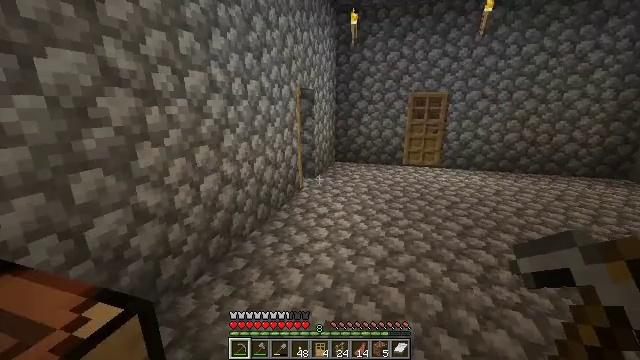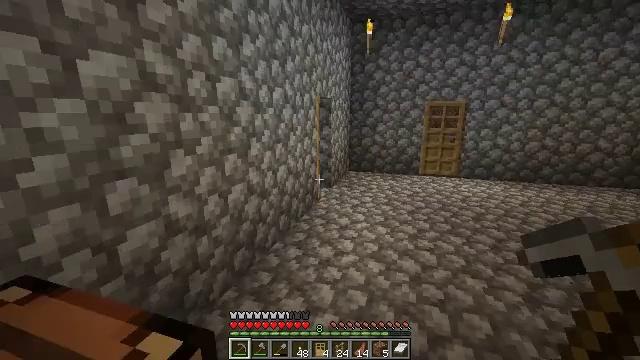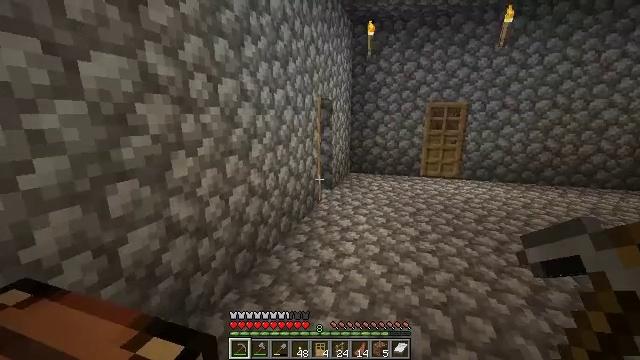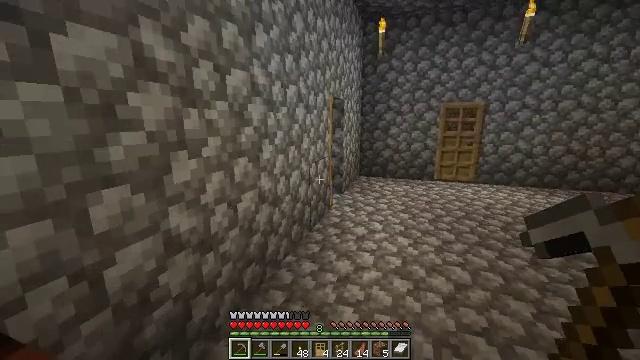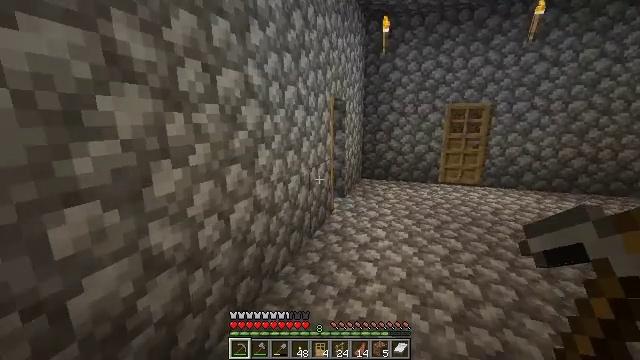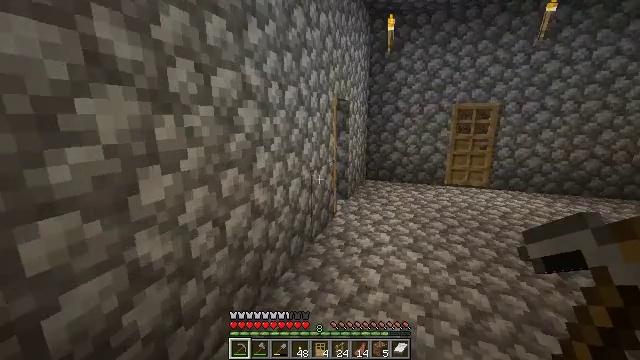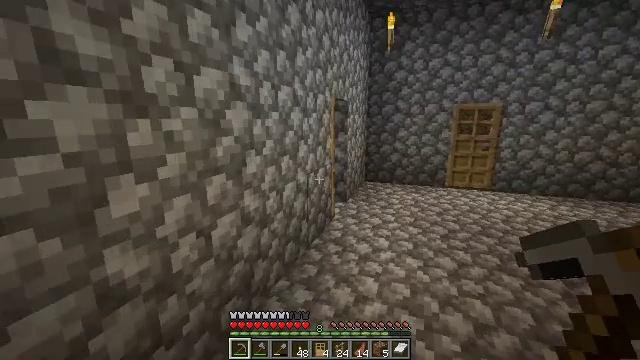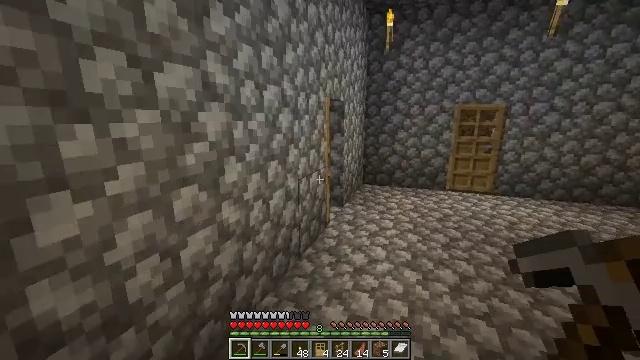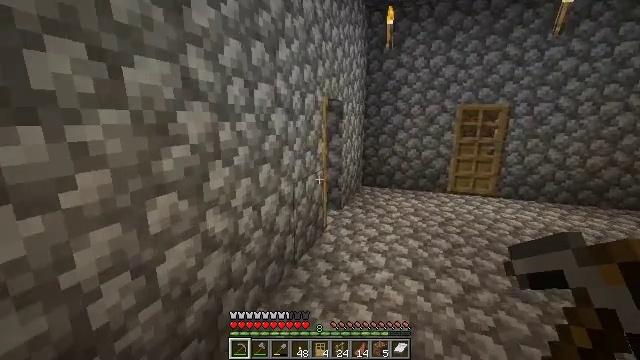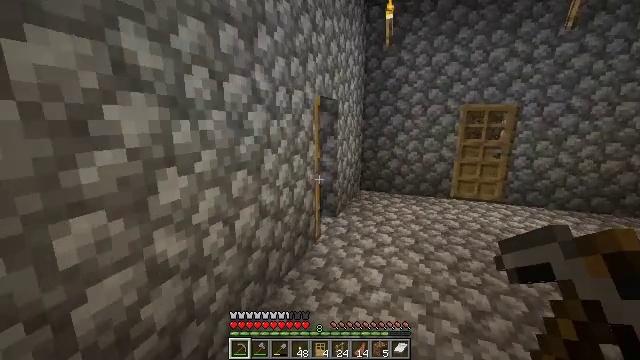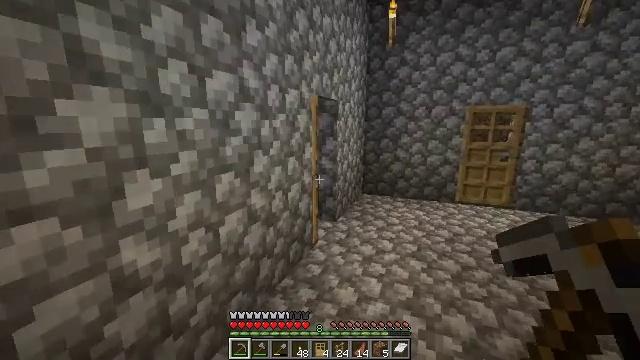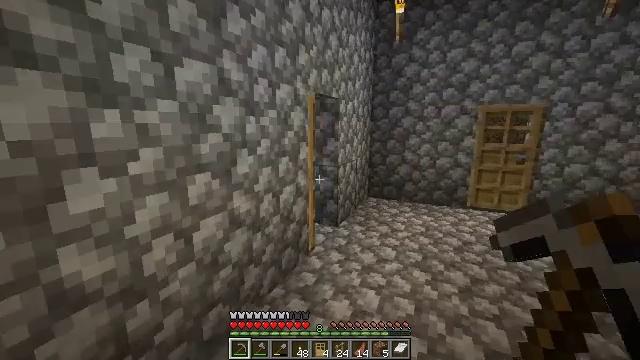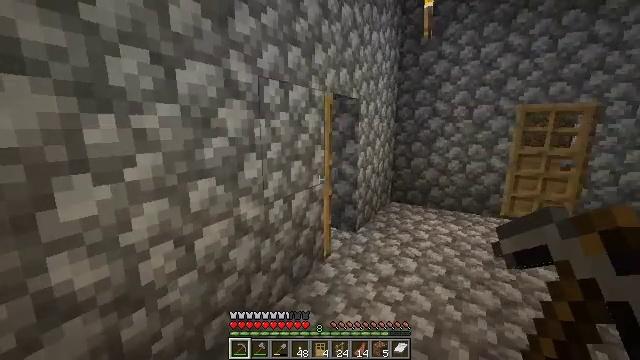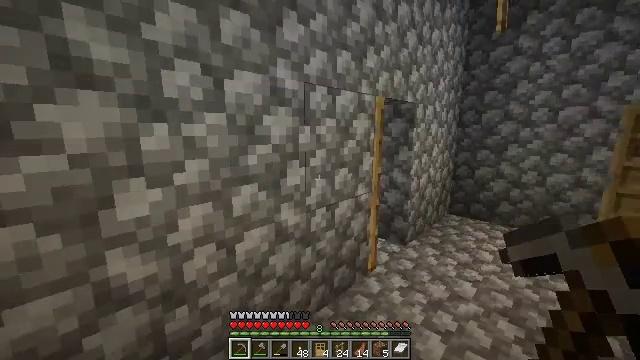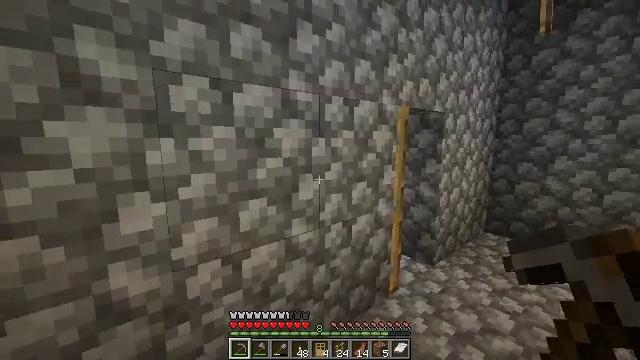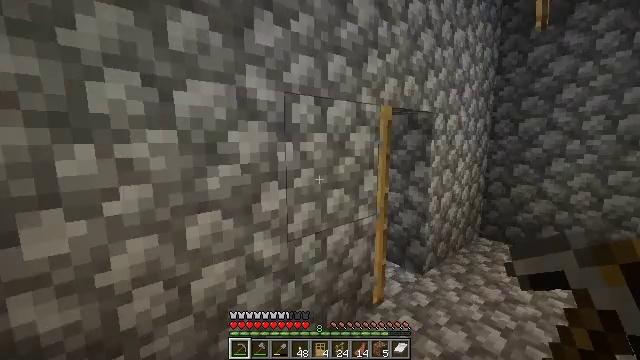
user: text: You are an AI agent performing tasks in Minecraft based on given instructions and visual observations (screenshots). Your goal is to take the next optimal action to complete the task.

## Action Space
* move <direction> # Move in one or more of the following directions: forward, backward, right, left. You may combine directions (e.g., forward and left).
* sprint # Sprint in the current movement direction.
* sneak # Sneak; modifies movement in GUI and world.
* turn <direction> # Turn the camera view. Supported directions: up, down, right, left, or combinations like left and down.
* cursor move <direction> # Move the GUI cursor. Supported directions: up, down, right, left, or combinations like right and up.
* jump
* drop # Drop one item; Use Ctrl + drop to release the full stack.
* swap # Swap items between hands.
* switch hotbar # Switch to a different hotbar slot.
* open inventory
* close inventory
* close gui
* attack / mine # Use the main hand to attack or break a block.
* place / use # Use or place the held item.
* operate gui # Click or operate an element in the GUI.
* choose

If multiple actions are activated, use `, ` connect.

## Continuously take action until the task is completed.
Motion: motion action
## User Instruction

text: Break the cobblestone to create a path.
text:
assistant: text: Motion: move forward and move left, turn left and up
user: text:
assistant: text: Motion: move forward
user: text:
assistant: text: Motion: move forward
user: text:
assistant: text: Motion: move forward
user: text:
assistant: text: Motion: move forward, turn left
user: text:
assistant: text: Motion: move forward
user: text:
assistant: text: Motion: move forward
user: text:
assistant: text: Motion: move forward
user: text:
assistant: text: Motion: move forward and move right
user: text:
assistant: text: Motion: move forward and move right, turn left
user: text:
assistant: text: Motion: move forward and move right, turn left
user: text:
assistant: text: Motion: move forward and move right, turn left
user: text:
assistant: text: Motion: move forward and move right, turn left
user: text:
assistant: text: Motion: move forward and move right, turn left and up
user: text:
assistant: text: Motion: move forward and move right
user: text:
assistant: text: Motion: move forward and move right
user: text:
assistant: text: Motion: move forward and move right
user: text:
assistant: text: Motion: move forward and move right
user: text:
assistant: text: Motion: move forward and move right, turn left
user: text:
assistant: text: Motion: move forward and move right, turn left and down
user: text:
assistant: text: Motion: turn left and down
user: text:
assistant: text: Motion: turn left
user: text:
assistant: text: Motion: turn left
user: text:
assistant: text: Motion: move right, turn left
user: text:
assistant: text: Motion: move right, turn left
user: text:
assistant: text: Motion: move right, turn left
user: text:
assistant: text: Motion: move right, turn left
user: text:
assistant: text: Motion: turn left
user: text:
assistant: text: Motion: turn left
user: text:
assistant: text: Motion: turn left